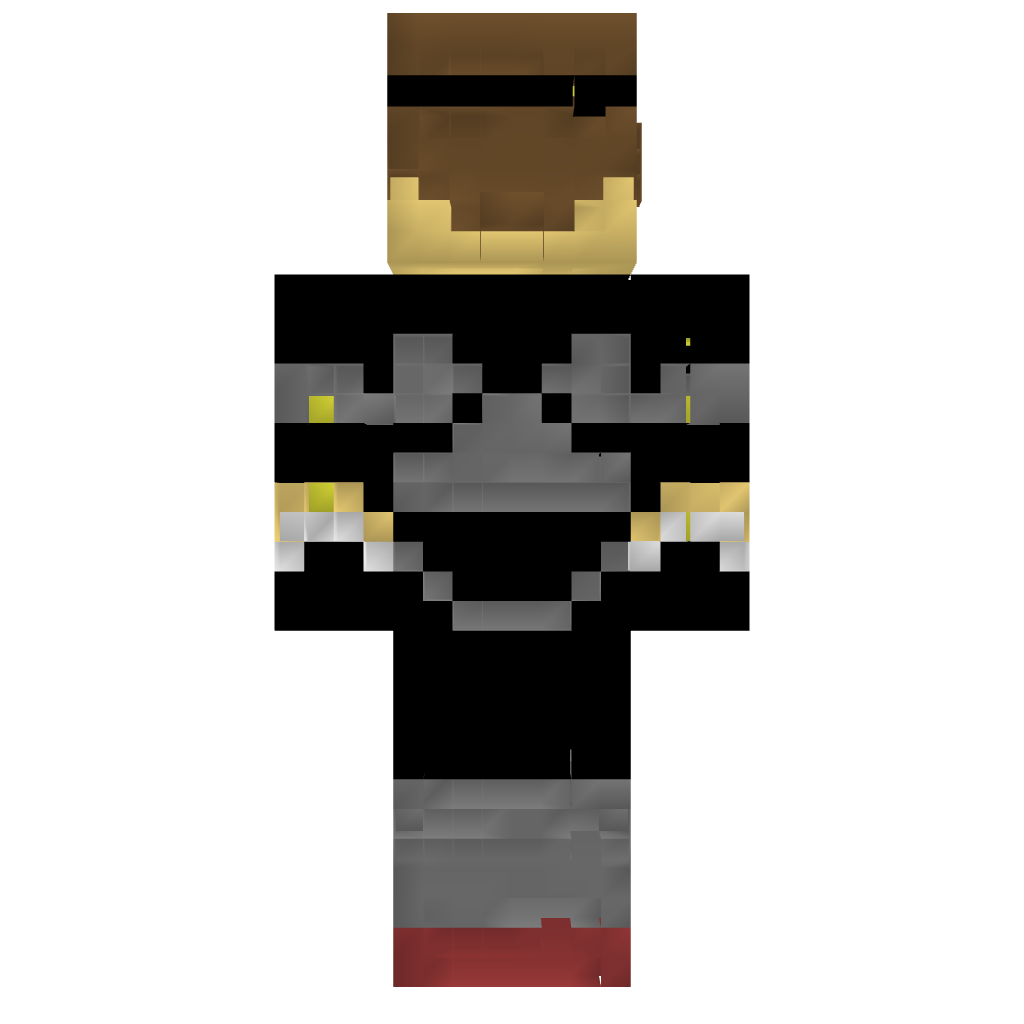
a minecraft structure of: skydoesminecraft high quality